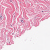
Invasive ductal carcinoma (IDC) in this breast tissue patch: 0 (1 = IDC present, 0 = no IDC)